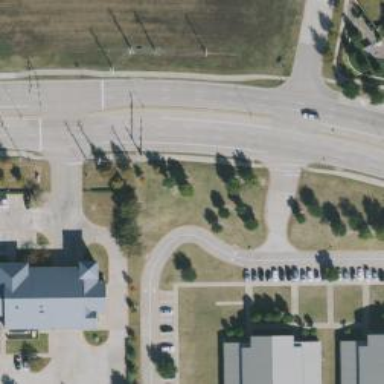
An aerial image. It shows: Primary highway with separate sidewalk.